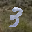
Label: 3